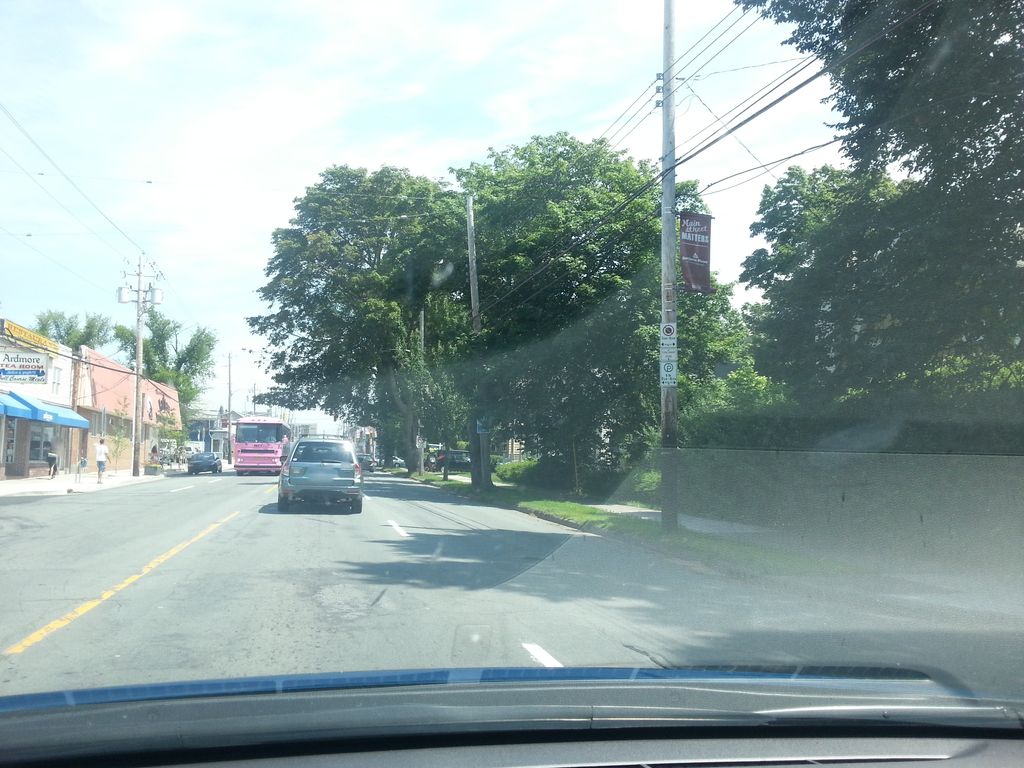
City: halifax